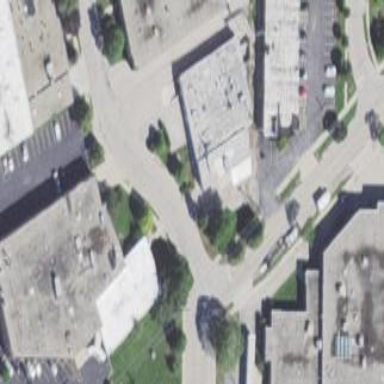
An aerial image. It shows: Commercial building housing car repair shop.